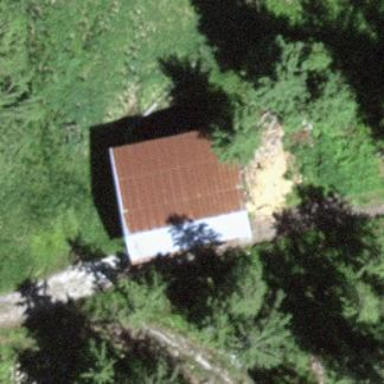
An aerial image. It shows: Garage building.